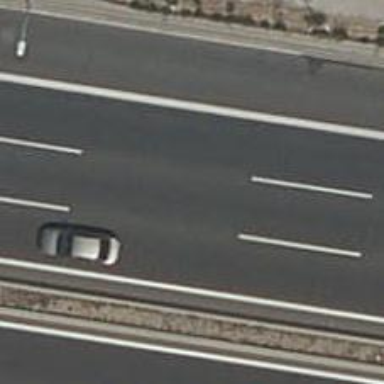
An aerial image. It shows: Motorway.